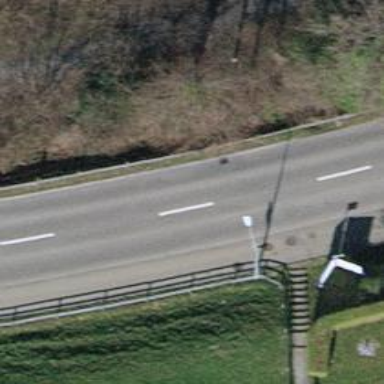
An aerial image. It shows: Set of steps on the road.